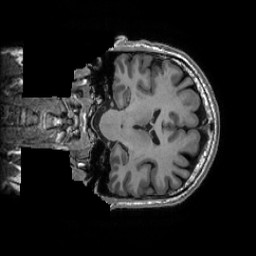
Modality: T1w
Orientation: coronal
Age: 37
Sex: male
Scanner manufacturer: ge
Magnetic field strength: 3 T
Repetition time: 0.007348 s
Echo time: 0.003036 s